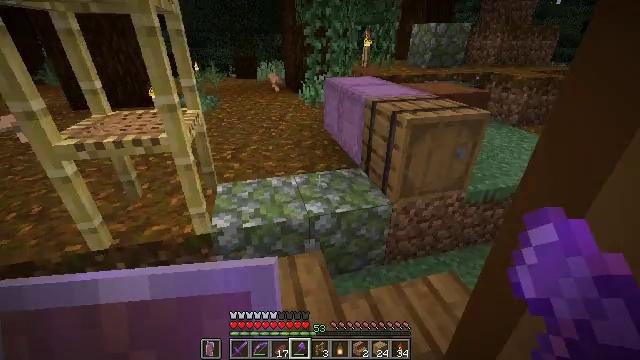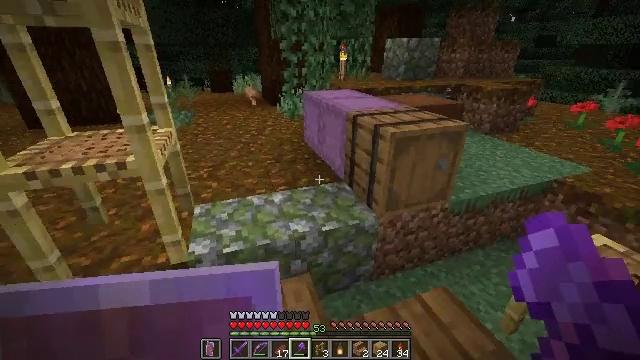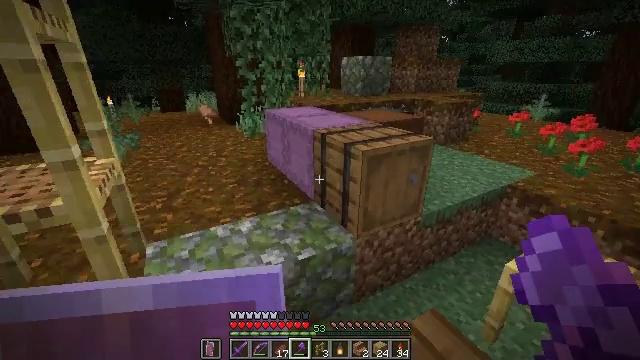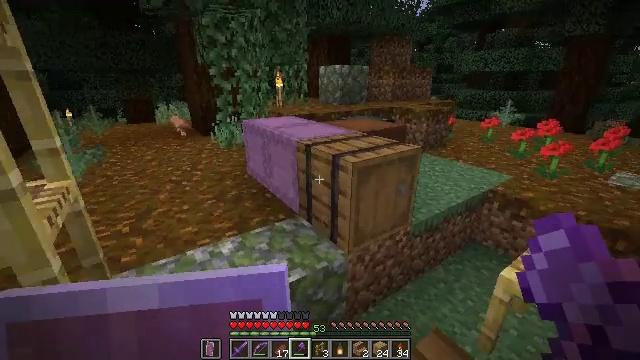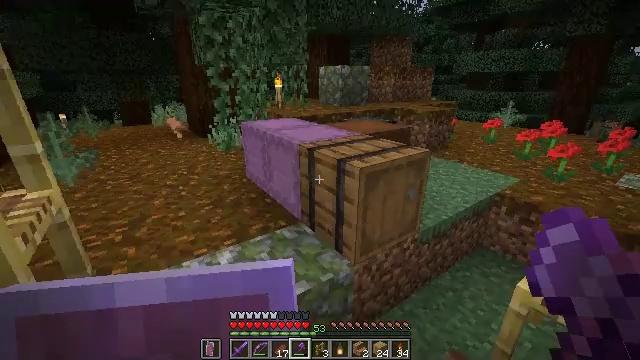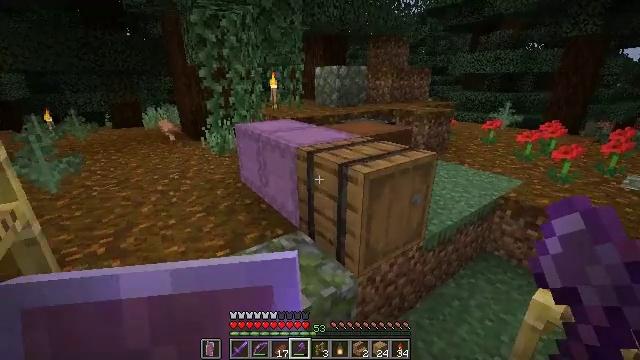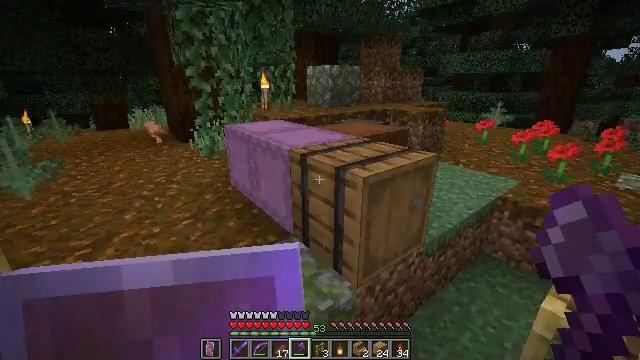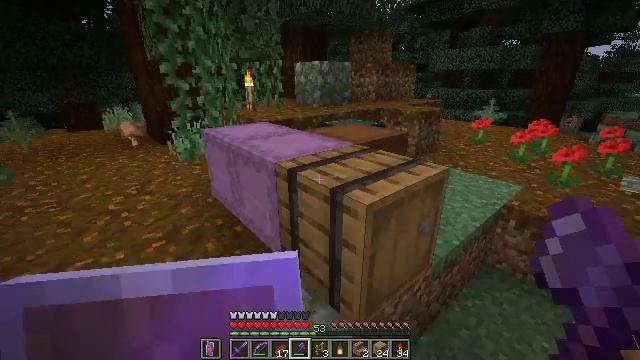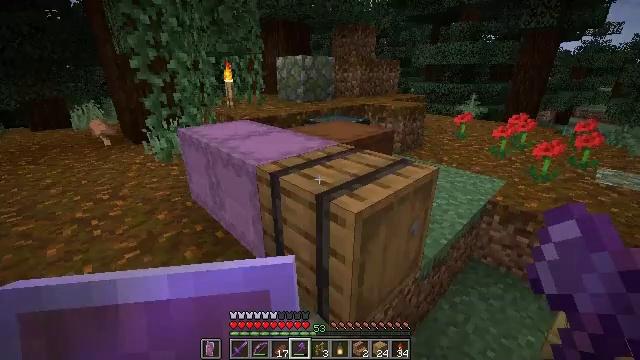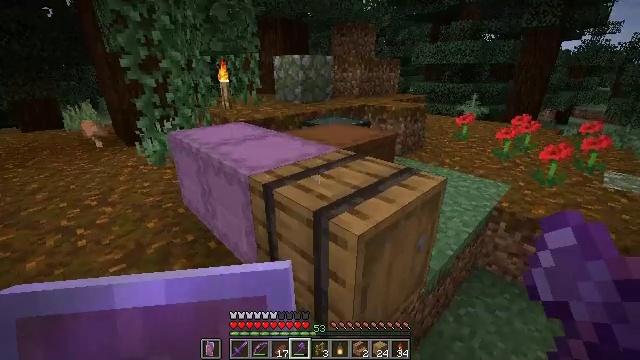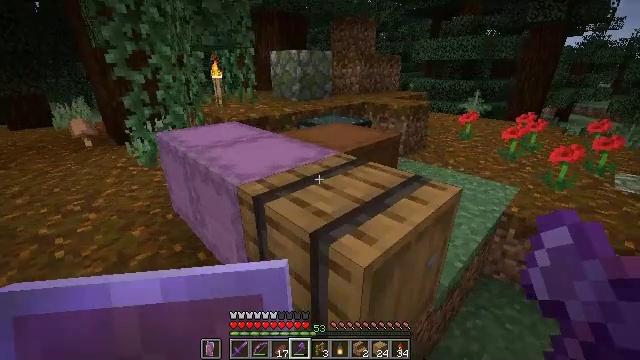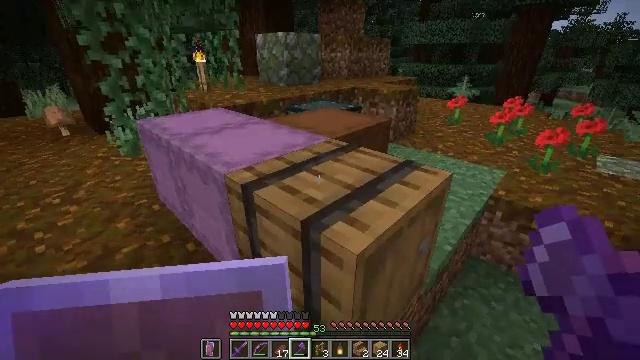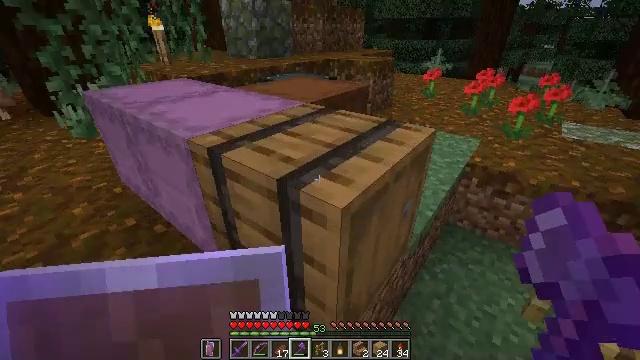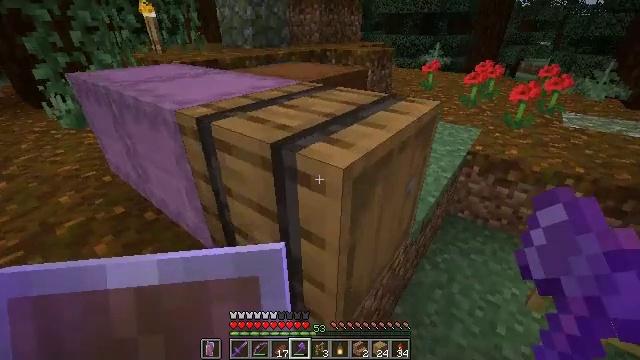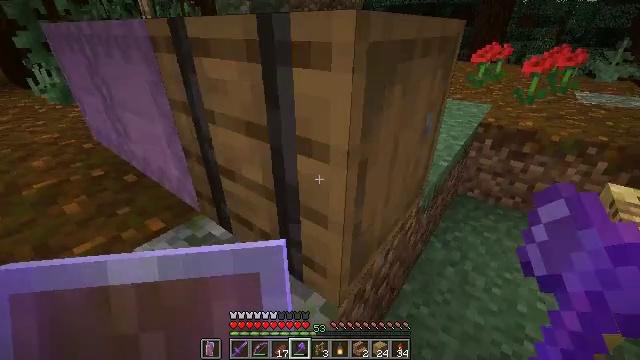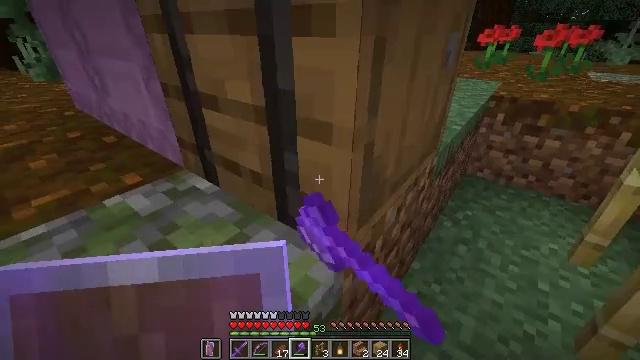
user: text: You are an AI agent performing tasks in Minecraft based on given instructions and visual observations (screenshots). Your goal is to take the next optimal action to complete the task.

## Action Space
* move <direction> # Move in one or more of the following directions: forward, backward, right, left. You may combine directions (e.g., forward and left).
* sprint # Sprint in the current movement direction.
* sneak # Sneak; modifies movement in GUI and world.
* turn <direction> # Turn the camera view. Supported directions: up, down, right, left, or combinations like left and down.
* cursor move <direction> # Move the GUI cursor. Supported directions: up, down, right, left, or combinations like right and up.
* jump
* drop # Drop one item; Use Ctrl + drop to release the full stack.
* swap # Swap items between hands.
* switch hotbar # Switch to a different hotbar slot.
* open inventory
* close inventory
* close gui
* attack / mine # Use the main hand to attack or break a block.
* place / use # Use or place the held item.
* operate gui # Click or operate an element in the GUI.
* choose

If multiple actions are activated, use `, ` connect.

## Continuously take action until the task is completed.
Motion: motion action
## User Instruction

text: Open the crafting table and create a glass pane.
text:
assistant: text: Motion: move forward, turn right and up
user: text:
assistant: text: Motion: move forward, turn right and up
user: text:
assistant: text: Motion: move forward, turn right and up
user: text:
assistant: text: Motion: move forward
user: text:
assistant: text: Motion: move forward, turn right
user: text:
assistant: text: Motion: move forward, turn right
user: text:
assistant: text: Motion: move forward, turn right
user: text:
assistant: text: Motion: move forward, turn right and down
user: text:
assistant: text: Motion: move forward
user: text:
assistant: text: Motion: no_op
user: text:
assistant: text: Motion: turn right and down
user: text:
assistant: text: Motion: turn right and down
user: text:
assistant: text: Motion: no_op
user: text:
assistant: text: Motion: use / place
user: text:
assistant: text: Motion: use / place
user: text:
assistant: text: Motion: use / place
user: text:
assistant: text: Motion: use / place
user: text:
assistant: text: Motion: no_op
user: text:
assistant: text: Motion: turn down
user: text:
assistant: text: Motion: turn up
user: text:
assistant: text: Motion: no_op
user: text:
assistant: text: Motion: no_op
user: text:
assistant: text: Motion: no_op
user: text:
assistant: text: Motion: no_op
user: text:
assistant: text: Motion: no_op
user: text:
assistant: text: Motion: no_op
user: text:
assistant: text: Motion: no_op
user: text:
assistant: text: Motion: no_op
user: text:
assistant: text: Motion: no_op
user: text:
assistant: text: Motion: turn right